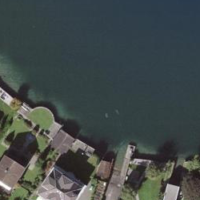
EUNIS habitat code: 14
Species observed at this site:
Corvus corone
Podiceps cristatus
Actitis hypoleucos
Fulica atra
Anas platyrhynchos
Alopochen aegyptiaca
Chloris chloris
Larus canus
Aythya fuligula
Passer domesticus
Sylvia atricapilla
Passer montanus
Turdus merula
Chroicocephalus ridibundus
Phalacrocorax carbo
Larus michahellis
Cygnus olor
Hirundo rustica
Mergus merganser
Milvus milvus
Milvus migrans
Pica pica
Aquila chrysaetos
Motacilla alba